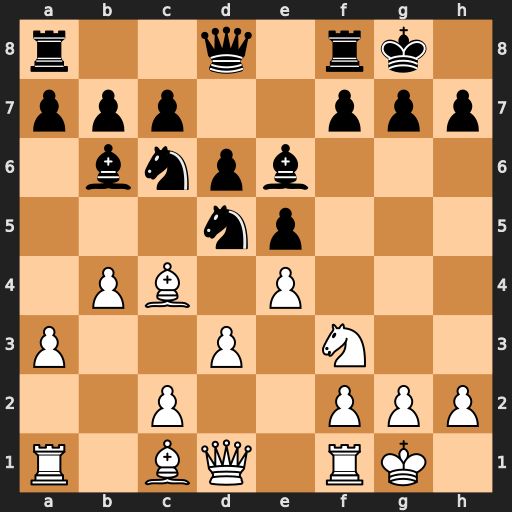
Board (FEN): r2q1rk1/ppp2ppp/1bnpb3/3np3/1PB1P3/P2P1N2/2P2PPP/R1BQ1RK1
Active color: w
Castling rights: -
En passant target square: -
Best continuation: exd5 Bg4 dxc6